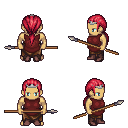
a pixel art fantasy rpg character, male body template, human, tanned skin, maroon tunic, robe skirt, ruby red ponytail hairstyle, silver tiara, maroon shoes, spear, four views (front, back, left, right), 2x2 character sprite sheet, small pixel art, hard edges, no anti-aliasing